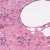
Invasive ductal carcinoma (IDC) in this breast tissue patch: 0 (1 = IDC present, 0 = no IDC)